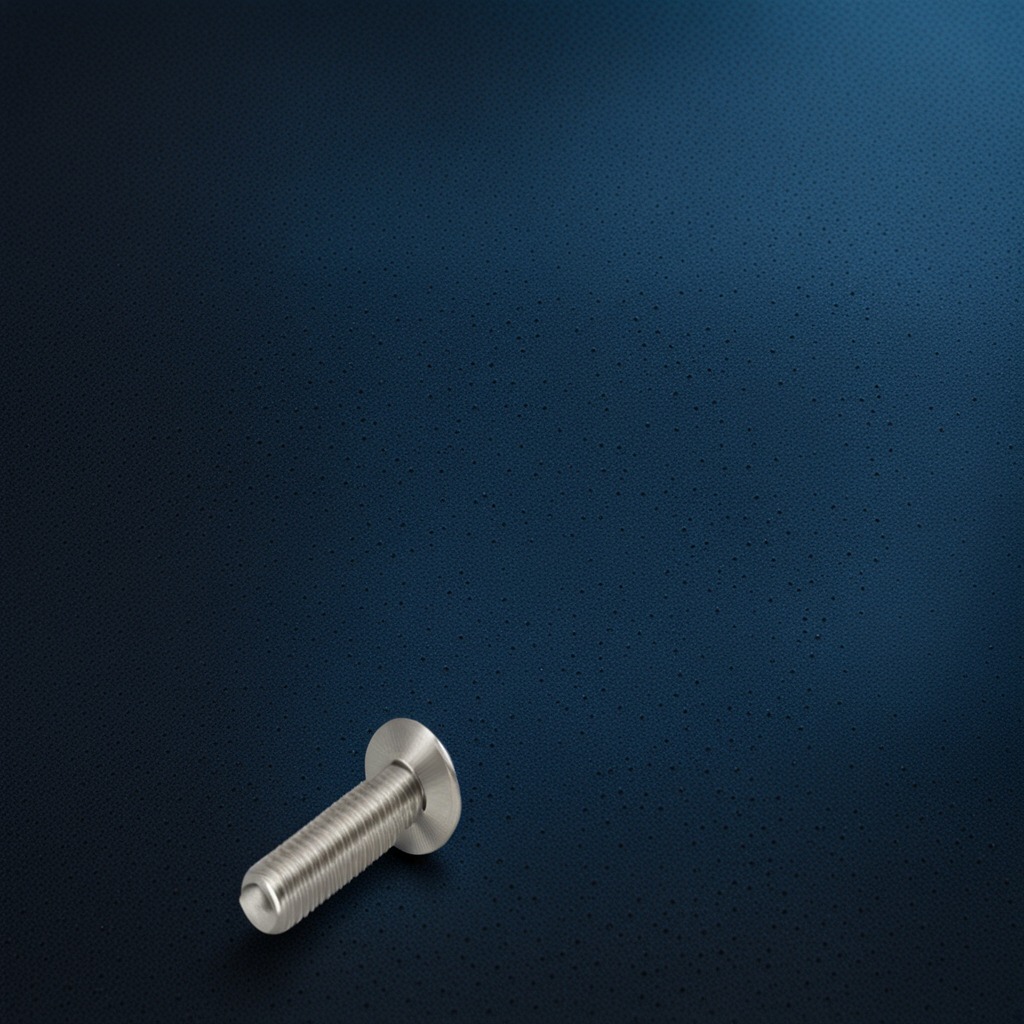
A metal screw lying on a clean granite tabletop covered with a blue rubber mat inside a workshop at night dim ambient light soft shadows worn but beneath the mat